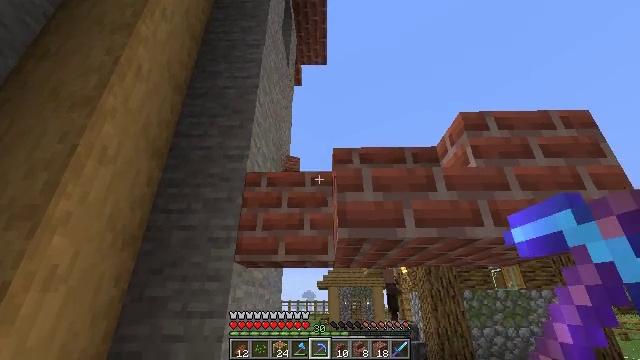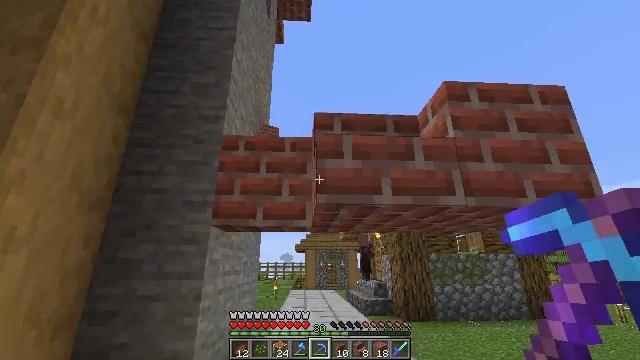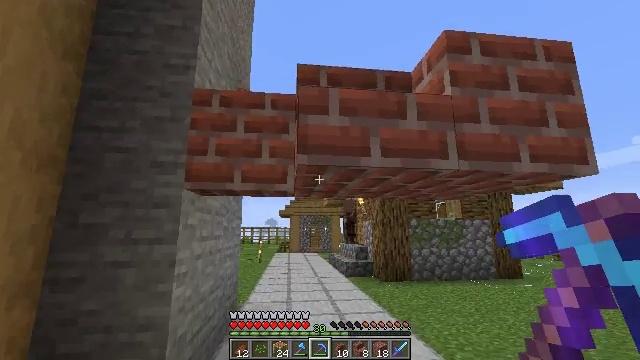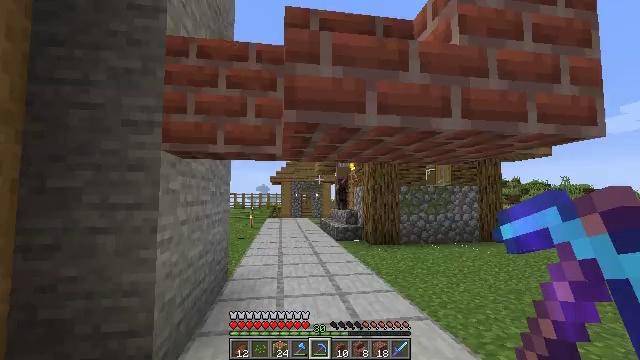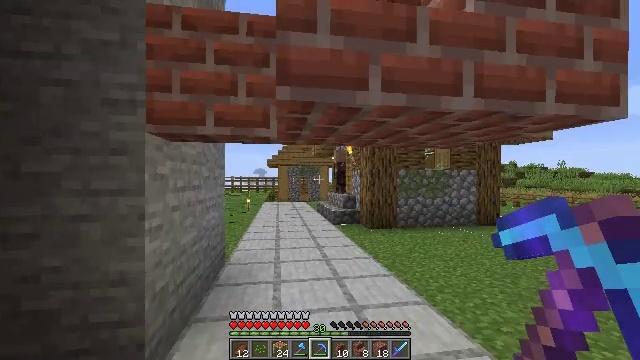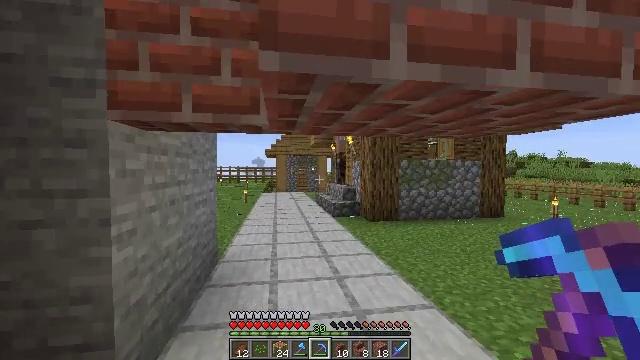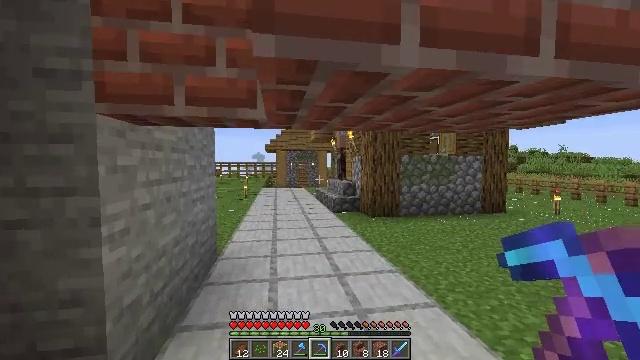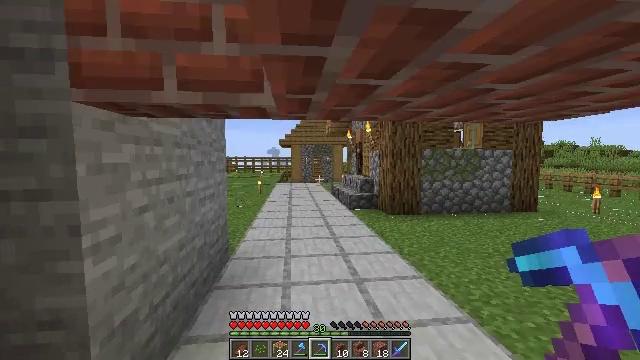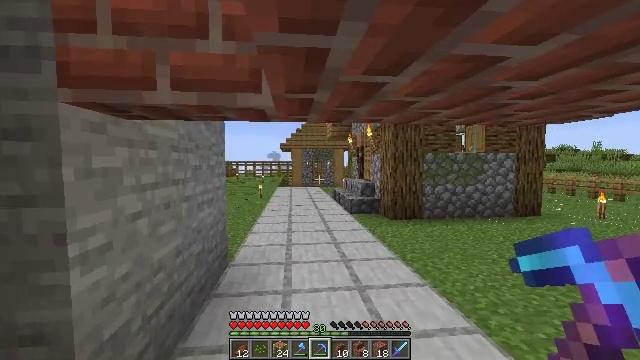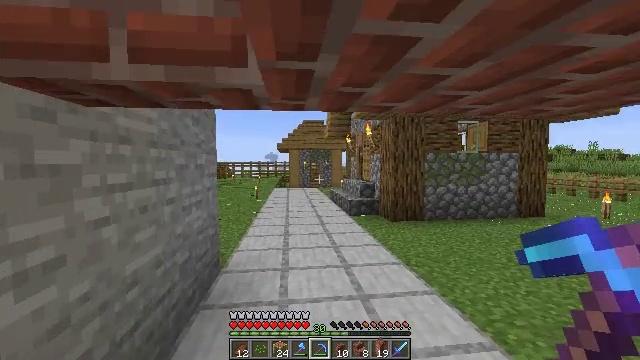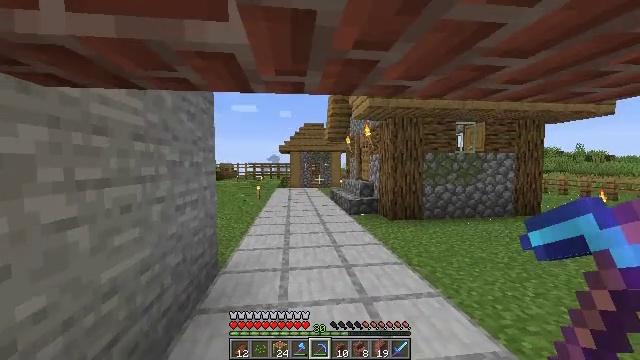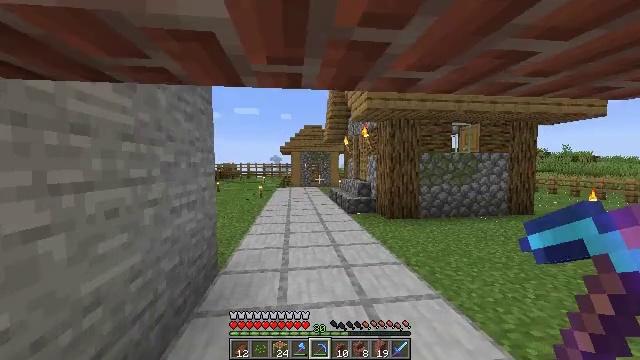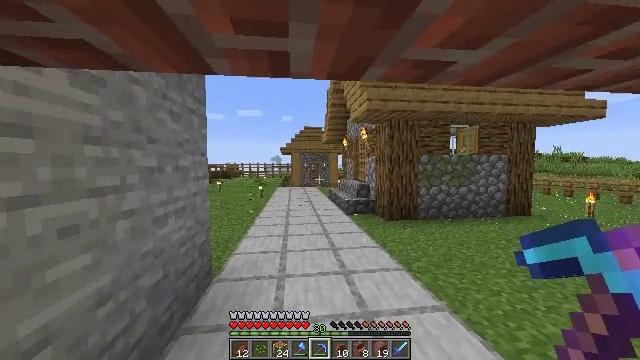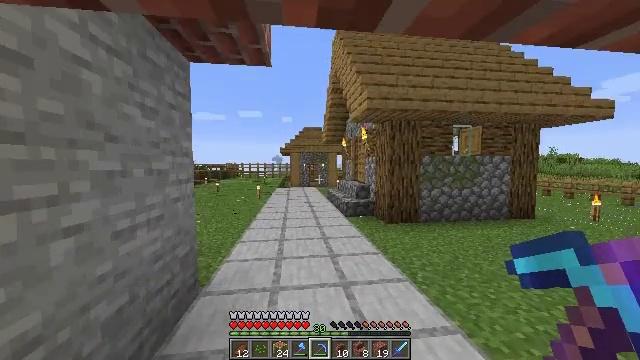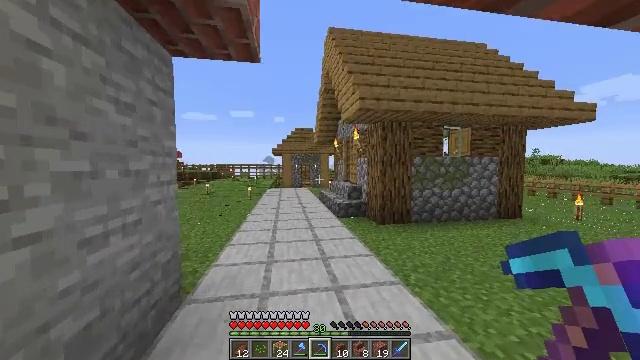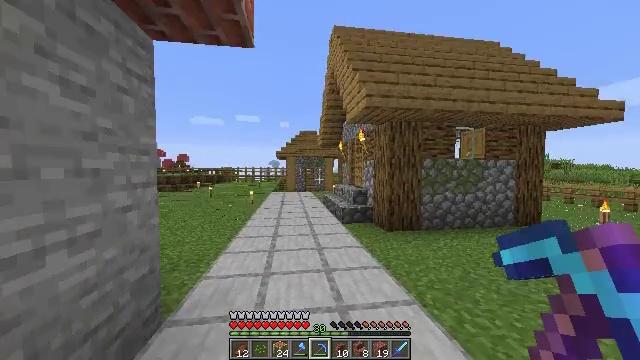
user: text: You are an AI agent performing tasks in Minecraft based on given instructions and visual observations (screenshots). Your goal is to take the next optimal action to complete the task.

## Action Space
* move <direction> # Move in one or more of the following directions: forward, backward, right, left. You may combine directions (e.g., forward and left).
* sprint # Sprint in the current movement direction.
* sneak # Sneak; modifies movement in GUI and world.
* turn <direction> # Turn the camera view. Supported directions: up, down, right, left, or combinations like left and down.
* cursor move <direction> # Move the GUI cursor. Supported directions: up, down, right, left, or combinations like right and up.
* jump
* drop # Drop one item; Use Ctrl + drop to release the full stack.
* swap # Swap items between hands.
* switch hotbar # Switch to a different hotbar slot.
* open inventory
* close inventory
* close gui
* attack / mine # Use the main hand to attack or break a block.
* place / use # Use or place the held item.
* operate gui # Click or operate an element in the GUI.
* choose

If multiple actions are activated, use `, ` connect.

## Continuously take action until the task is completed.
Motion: motion action
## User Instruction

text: Mine bricks from a structure.
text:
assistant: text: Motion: move forward, turn right and down
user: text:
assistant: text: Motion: move forward, turn right and down
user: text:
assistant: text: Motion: move forward, turn right and down
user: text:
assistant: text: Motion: move forward, turn down
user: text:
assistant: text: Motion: move forward, turn down
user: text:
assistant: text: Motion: move forward, turn down
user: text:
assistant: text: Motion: move forward, turn left and down
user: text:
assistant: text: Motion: move forward
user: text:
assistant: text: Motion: move forward, sprint
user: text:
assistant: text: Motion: move forward, sprint
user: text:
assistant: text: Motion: move forward, sprint
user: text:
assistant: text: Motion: move forward, sprint
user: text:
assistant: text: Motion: move forward
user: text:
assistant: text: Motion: move forward, turn right
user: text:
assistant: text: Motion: move forward, turn left
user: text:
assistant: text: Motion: move forward, sprint, turn left
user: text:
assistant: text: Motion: move forward, sprint, turn left
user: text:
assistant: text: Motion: move forward, sprint, turn left
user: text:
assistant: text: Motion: move forward, sprint, turn left and up
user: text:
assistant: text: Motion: move forward, turn left and up
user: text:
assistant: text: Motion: move forward, turn left and up
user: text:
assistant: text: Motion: move forward, turn left and up
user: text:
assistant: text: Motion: turn left and up
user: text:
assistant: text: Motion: turn left and up
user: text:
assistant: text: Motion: turn left and up
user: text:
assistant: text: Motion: turn left and up
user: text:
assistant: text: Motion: turn left and up
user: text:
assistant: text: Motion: turn left and up
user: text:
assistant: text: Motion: turn left and up
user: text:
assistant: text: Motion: turn up